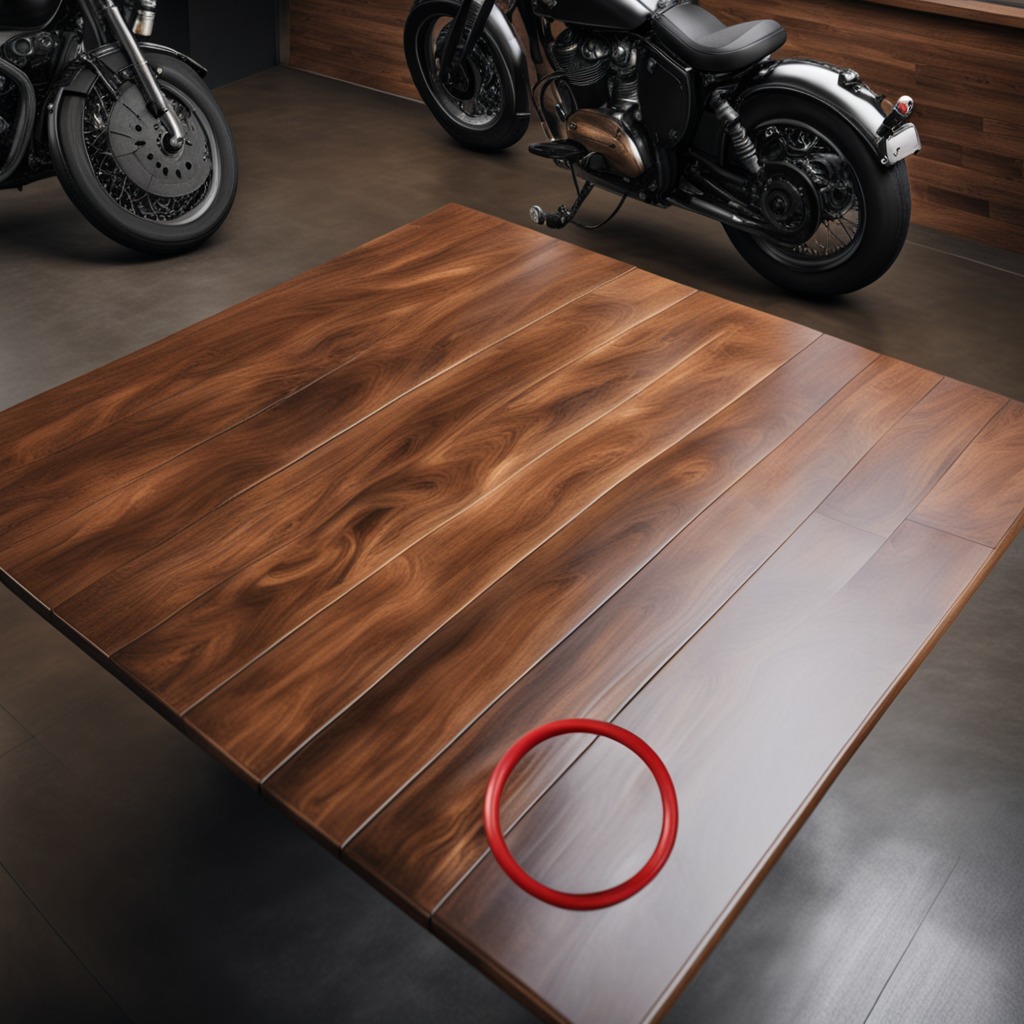
A rubber O-ring is lying on the wooden table.